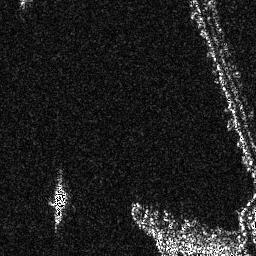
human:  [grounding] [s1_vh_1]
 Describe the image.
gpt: In the satellite image, there is  <ref>1 medium ship </ref> <box>[[19, 72, 25, 87, 0]]</box> located at bottom left.